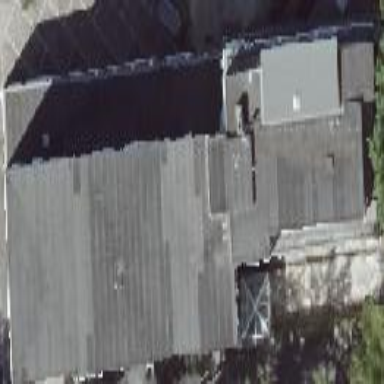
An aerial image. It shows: Office building.